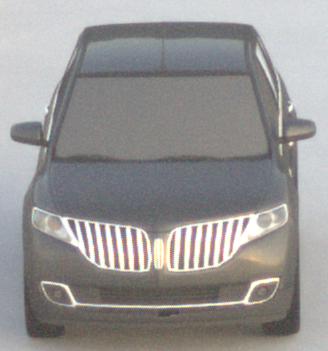
Make: Lincoln
Model: MKX
Detailed model: Gen. 1 CD3
Model produced from: 2010
Model produced until: 2015
Doors: 5
Color: gray
Road condition: dry road
Daytime: sunrise or sunset
Contrast: low contrast